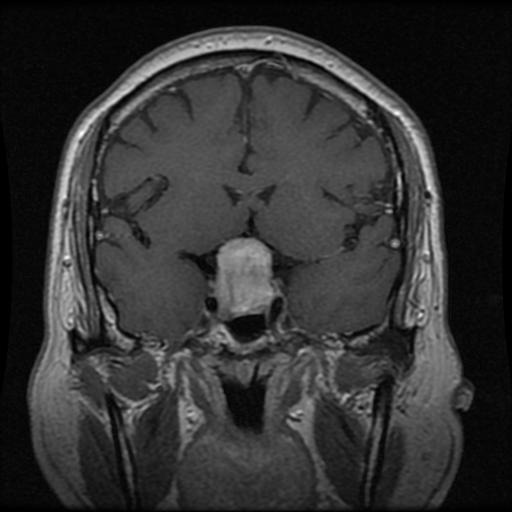
Label: pituitary